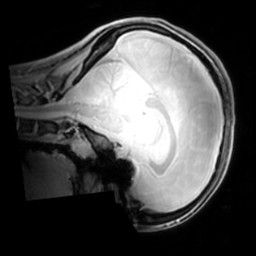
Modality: PDw
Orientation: sagittal
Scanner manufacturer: philips
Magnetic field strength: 7 T
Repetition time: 0.008 s
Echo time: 0.001974 s